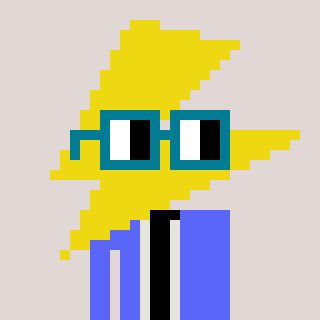
a pixel art character with square dark green glasses, a lightning bolt-shaped head and a purple-colored body on a warm background